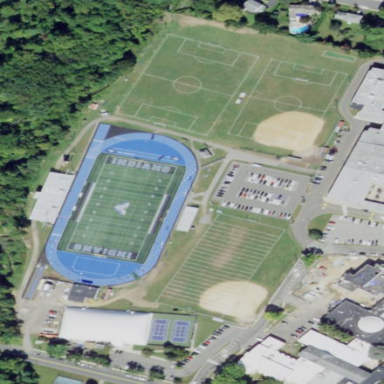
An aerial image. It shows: American football pitch for leisure and sport activities.